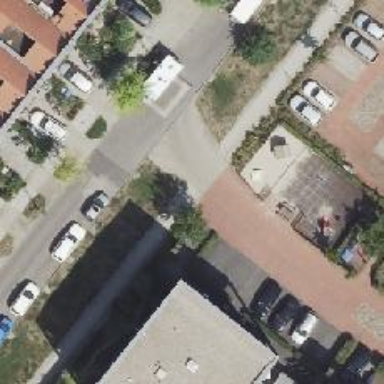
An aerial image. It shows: Street-side alley used as service road for parking on both sides.